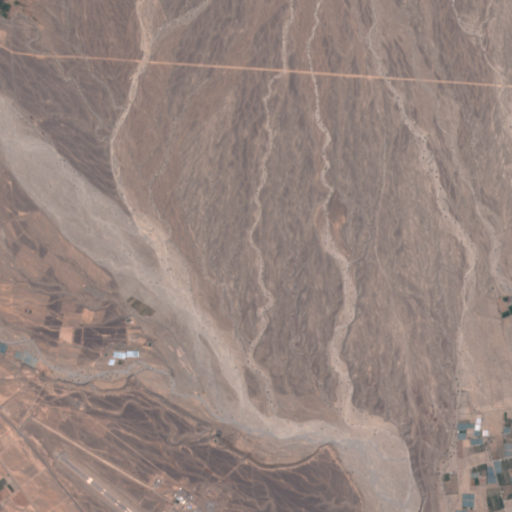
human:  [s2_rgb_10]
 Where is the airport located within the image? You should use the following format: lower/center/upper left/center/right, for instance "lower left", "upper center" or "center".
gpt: The airport is located in the lower left of the image.
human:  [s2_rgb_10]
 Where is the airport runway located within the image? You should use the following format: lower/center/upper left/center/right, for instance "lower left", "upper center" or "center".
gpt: The airport runway is located in the lower of the image.
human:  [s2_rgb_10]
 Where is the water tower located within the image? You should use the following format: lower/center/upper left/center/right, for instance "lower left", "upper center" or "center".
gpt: The water tower is located in the lower center of the image.
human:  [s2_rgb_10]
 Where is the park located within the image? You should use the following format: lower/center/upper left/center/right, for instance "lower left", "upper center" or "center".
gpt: There is no park in the image.